Interaction volume radius: 10 \u00c5
Interaction volume height: 10 \u00c5
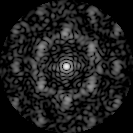
Disorder parameter: 0.6844